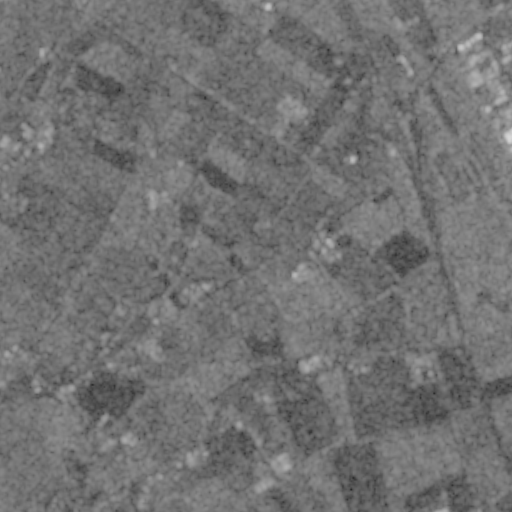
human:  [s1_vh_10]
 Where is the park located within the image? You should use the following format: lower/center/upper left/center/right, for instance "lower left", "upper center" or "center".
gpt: The park is located in the upper right of the image.
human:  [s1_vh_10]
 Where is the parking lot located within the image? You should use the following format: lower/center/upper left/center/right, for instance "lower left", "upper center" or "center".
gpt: The parking lot is located in the upper right of the image.
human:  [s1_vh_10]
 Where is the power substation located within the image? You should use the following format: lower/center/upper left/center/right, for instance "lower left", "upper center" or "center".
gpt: The power substation is located in the upper center of the image.
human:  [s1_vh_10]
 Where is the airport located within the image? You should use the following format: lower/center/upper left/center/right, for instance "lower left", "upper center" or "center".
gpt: There is no airport in the image.

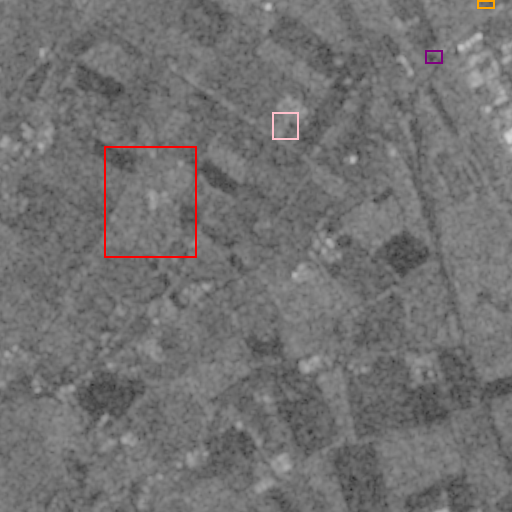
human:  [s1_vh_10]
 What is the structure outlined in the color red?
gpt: The structure outlined in red is a crop field.
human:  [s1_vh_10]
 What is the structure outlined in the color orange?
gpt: The structure outlined in orange is a park.
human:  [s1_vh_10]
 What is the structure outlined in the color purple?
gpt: The structure outlined in purple is a parking lot.
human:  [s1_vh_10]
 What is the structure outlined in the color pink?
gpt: The structure outlined in pink is a power substation.
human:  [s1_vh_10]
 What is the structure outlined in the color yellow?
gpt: There is no yellow outline.